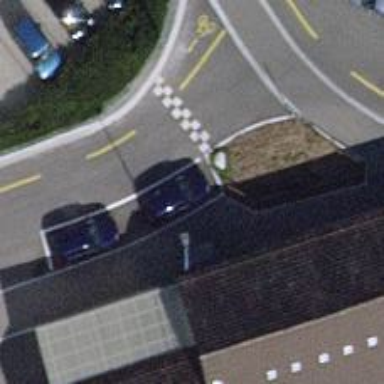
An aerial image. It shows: Residential road with asphalt surface and designated cycle lane on the left.